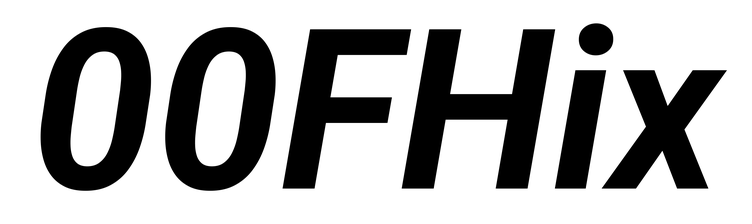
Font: Roboto-Italic_Bold_Italic